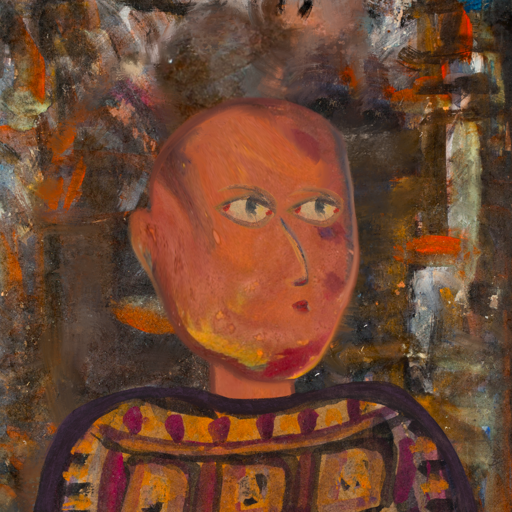
Background: GypsyQueen, Head And Neck Side: Mother_And_Son_Son, Face Side: GypsyMother, Bust: Doll, Hair Side: Blank, Head Accessory: Blank, Second Necklace: Blank, Necklace: Blank, Baby: Blank